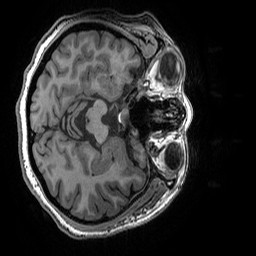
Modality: T1w
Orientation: axial
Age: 38
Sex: female
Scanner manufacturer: ge
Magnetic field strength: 3 T
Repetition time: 0.008184 s
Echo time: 0.003192 s